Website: apple
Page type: customer-info-address
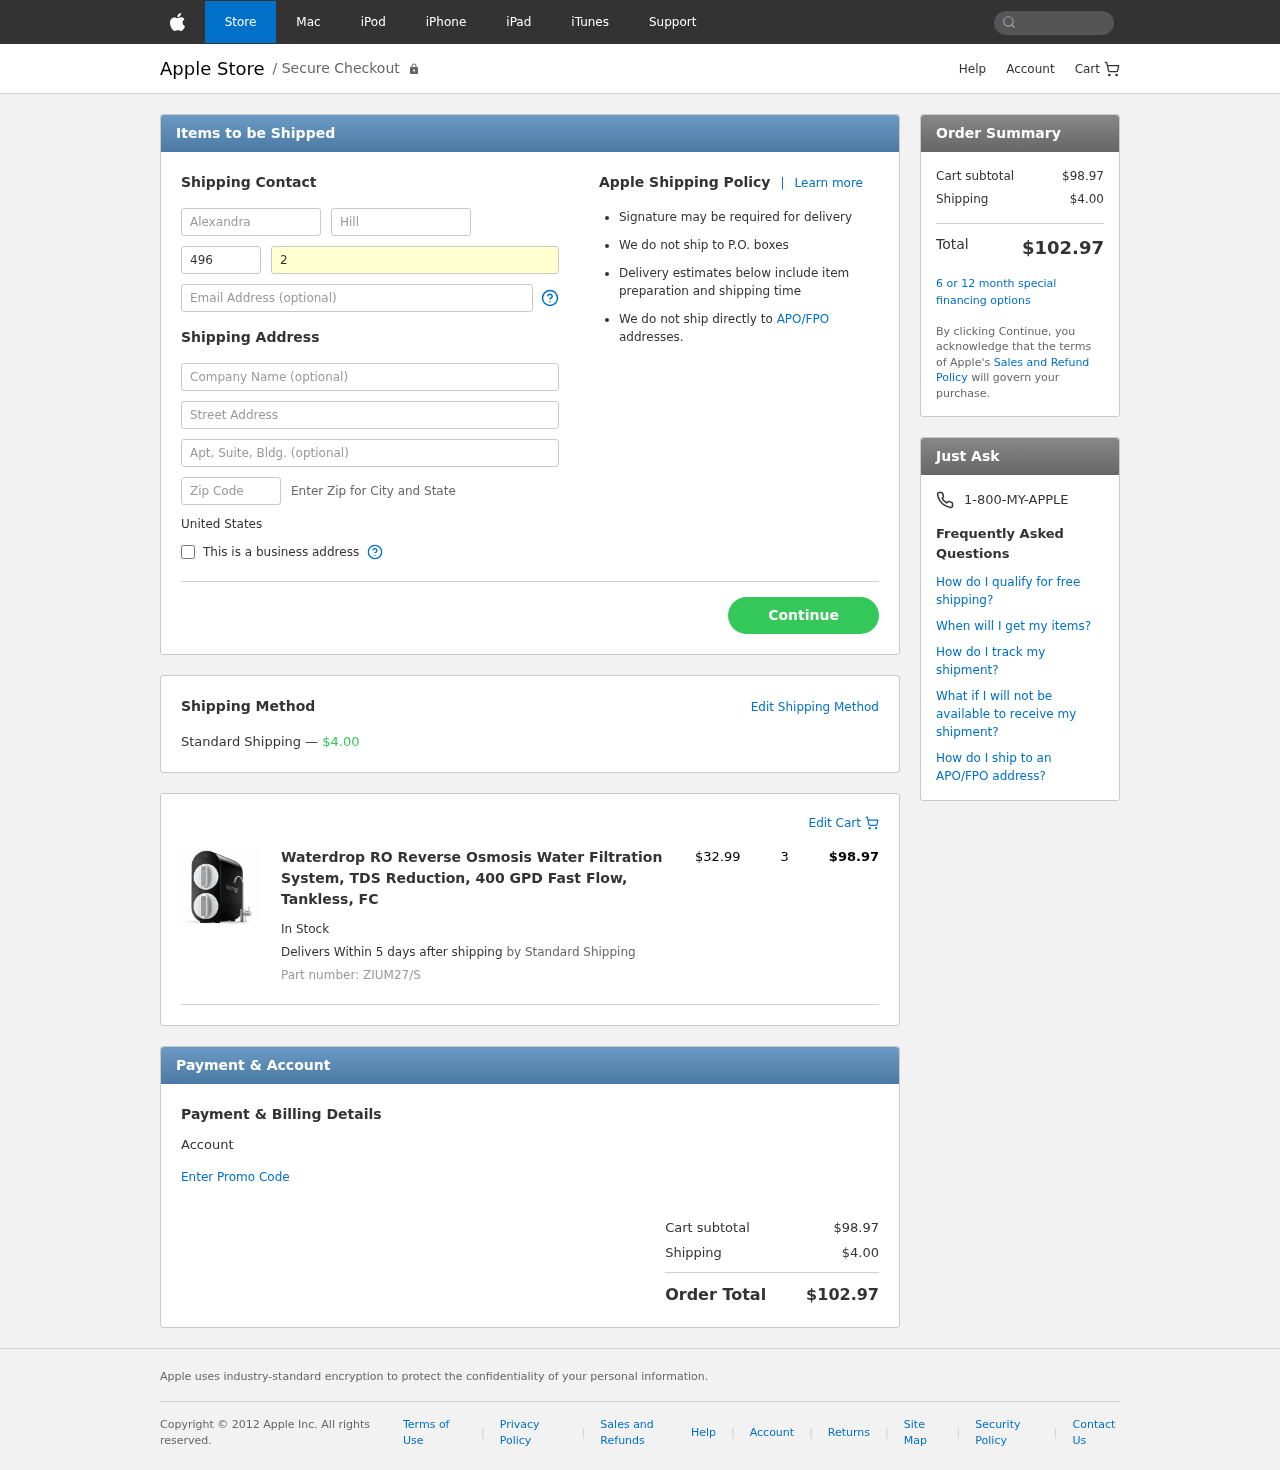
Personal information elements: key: PII_COUNTRY
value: United States
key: PII_FIRSTNAME
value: Alexandra
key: PII_LASTNAME
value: Hill
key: PII_PHONE_AREA
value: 496
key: PII_PHONE_LINE
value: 2992
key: PII_EMAIL
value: alexandra.hill@hotmail.com
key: PII_STREET
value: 547 Theresa Cliff
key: PII_POSTCODE
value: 41724
Product elements: key: PRODUCT1_NAME
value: Waterdrop RO Reverse Osmosis Water Filtration System, TDS Reduction, 400 GPD Fast Flow, Tankless, FC
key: PRODUCT1_PRICE
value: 32.99
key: PRODUCT1_QUANTITY
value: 3
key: PRODUCT1_SKU
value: ZIUM27/S
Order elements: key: ORDER_SHIPPING_COST
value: $4.00
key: ORDER_ITEM_TOTAL
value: $98.97
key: ORDER_SUBTOTAL
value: $98.97
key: ORDER_TOTAL
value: $102.97